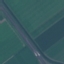
Label: Highway